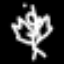
Label: angel